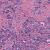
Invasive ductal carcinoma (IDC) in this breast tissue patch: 1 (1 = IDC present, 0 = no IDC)